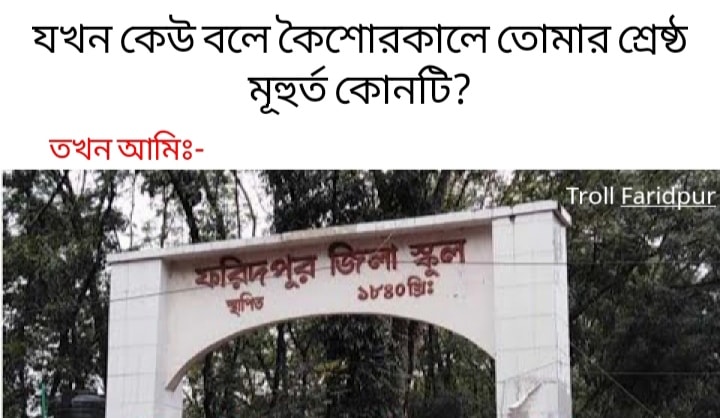
Caption: যখন কেউ বলে কৈশোরকালে তোমার শ্রেষ্ঠ মূহুর্ত কোনটি ?     তখন আমিঃ-     ফরিদপুর জিলা স্কুল
Label: non-hate